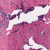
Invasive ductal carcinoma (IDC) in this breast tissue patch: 0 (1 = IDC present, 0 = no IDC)